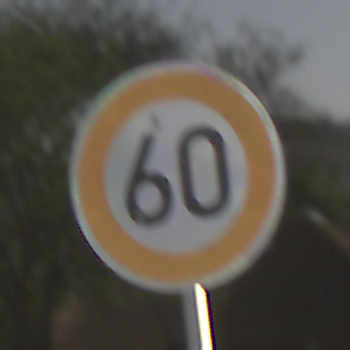
Verkehrszeichen: Geschwindigkeit60
Umgebung: Outdoor, Nature
Tageszeit: Night
Wetter: Clear
Licht: Natural
Jahreszeit: NotSpecified
Kontrast: HighContrast